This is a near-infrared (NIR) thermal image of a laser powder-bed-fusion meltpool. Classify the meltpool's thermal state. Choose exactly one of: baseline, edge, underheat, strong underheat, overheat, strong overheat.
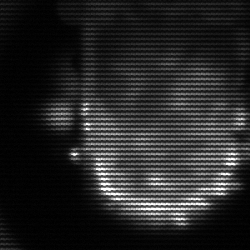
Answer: baseline